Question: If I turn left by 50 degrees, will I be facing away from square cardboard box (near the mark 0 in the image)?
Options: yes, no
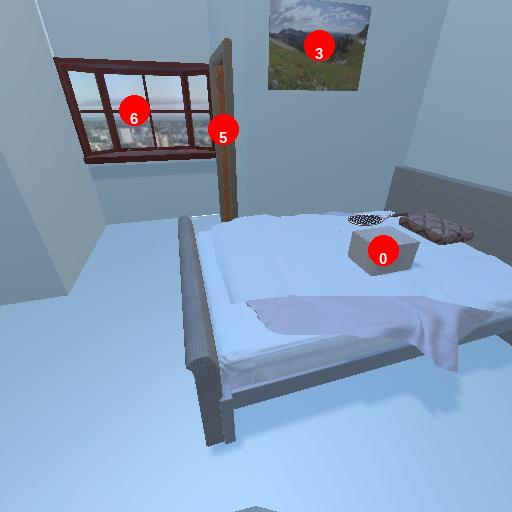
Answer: yes